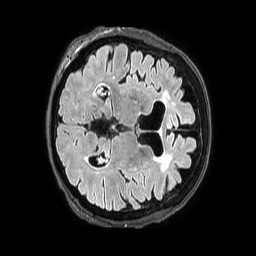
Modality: FLAIR
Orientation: axial
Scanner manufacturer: philips
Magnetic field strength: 3 T
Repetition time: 4.8 s
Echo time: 0.34 s